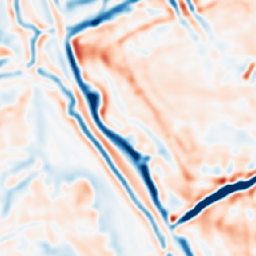
Category: multiscale
Decomposition family: dog
Decomposition parameters: sigma_low: 3
sigma_high: 5
Upsampling method: nearest
Upsampling parameters: scale: 4
Upsampling scale: 4